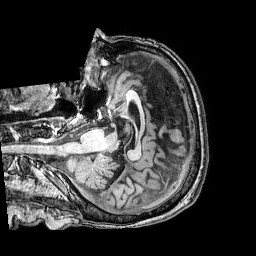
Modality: T1w
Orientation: axial
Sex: male
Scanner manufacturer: philips
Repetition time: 0.008212 s
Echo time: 0.00379 s